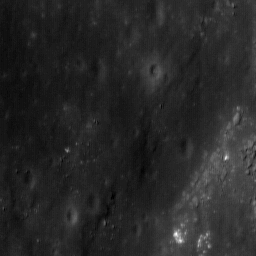
Host type: background_regolith
Lunar coordinates: latitude nan, longitude nan